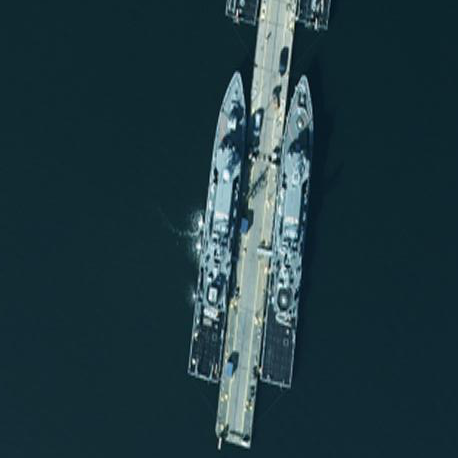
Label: combat